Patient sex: M
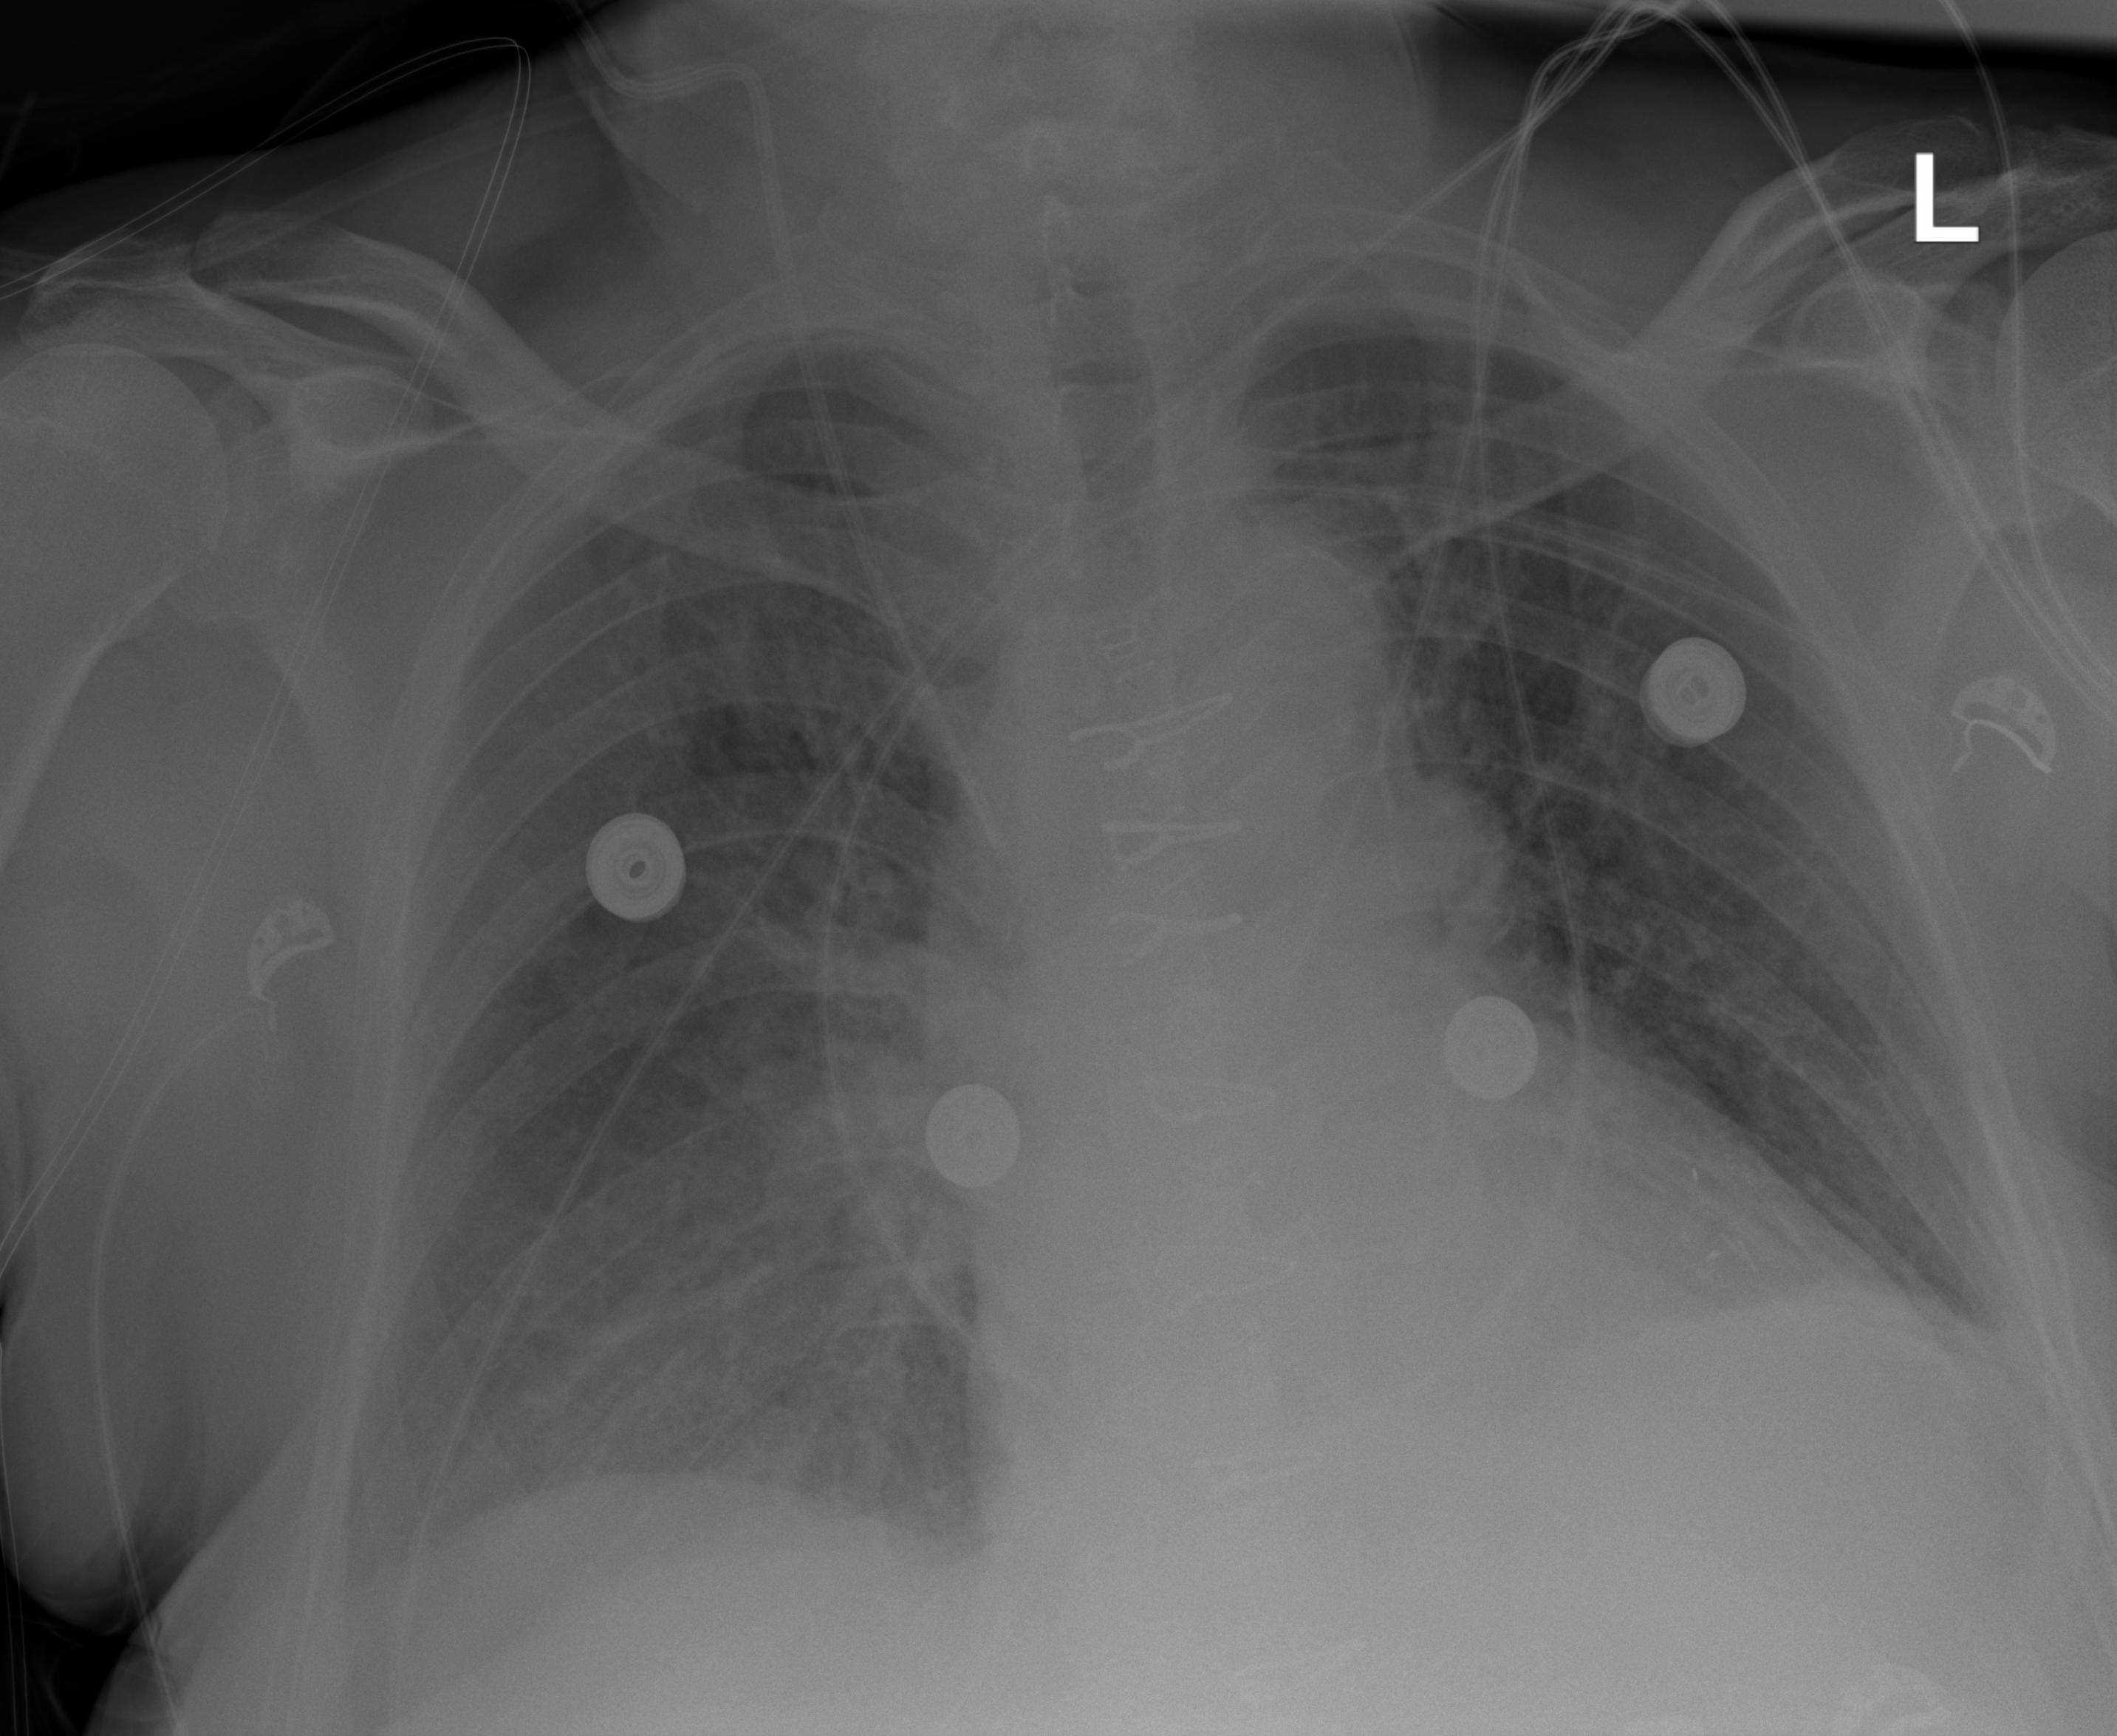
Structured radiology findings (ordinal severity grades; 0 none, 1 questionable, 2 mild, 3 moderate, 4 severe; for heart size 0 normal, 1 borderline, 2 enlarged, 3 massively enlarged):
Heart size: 2
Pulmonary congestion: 2
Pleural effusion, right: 1
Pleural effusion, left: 1
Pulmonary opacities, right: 0
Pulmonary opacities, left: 0
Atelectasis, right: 2
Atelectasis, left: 0